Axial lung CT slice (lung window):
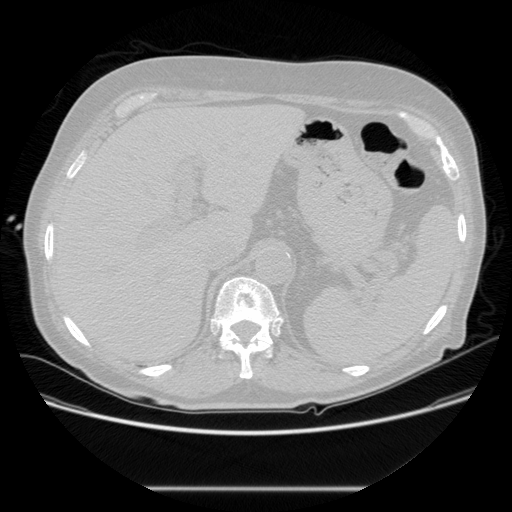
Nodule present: no